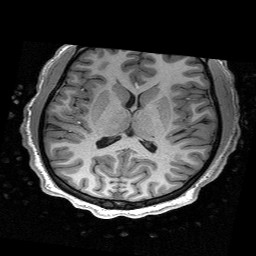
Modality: T1w
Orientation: coronal
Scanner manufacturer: siemens
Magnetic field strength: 3 T
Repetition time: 2.53 s
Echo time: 0.00267 s